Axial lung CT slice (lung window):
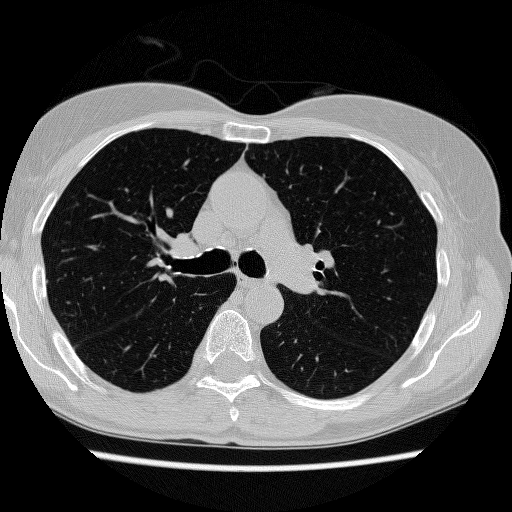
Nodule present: no